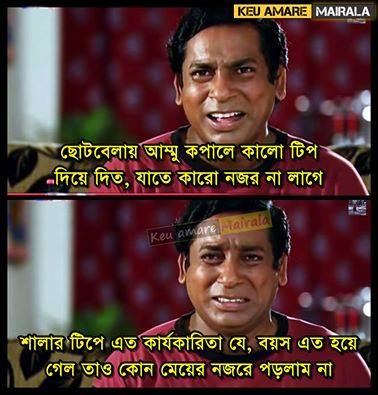
Text: ছোটবেলায় আম্মু কপালে কালো টিপ দিয়ে দিত, যাতে কারো নজর না লাগে শালার টিপে এত কার্যকারিতা যে, বয়স এত হয়ে গেল তাও কোন মেয়ের নজরে পড়লাম না
Label: Non Hate